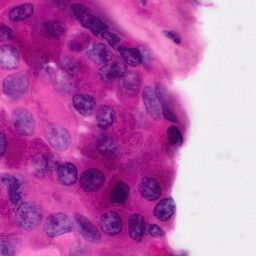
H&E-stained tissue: Pancreatic